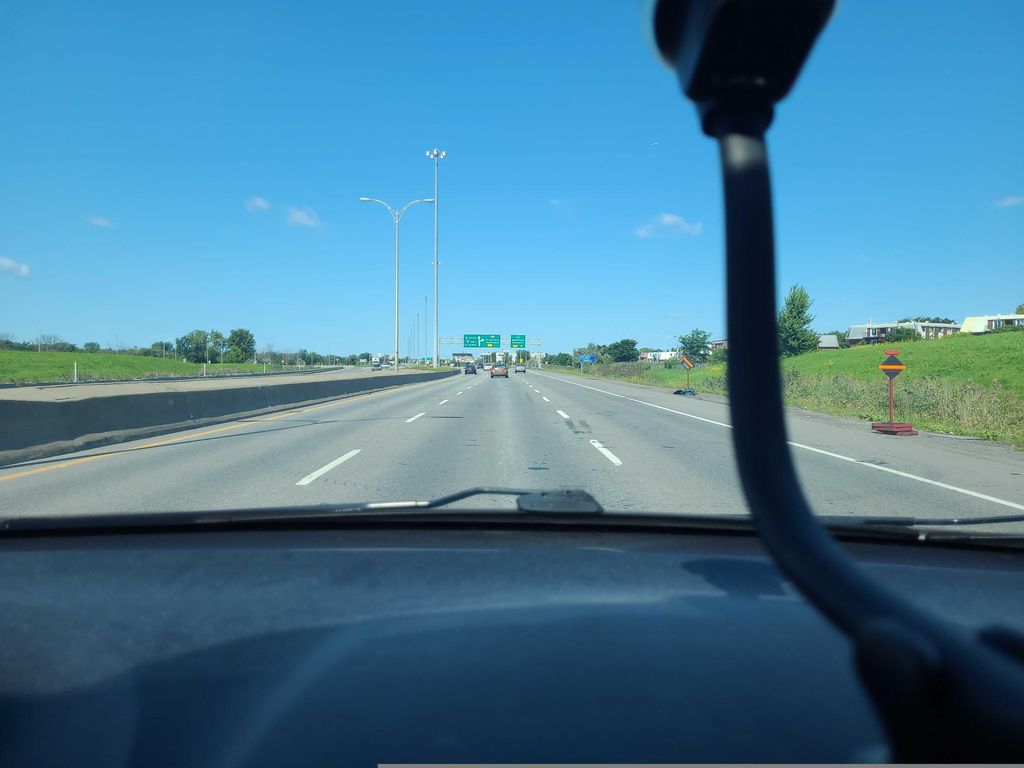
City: montreal